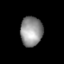
Tissue: lung
Cell type: Epithelial cells
Senescence score: 0.6312
Nuclear area (px): 642
Mean DAPI intensity: 145.274